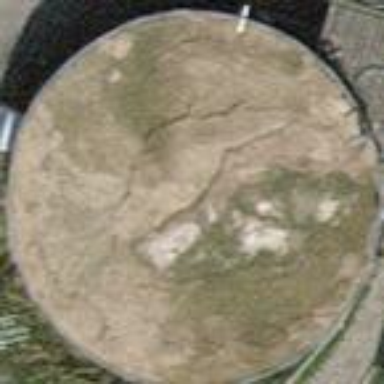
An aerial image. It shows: Silo.